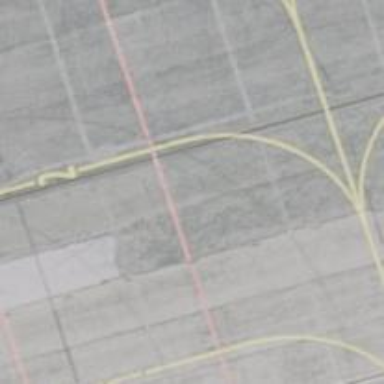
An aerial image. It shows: View of taxiway at the airport.